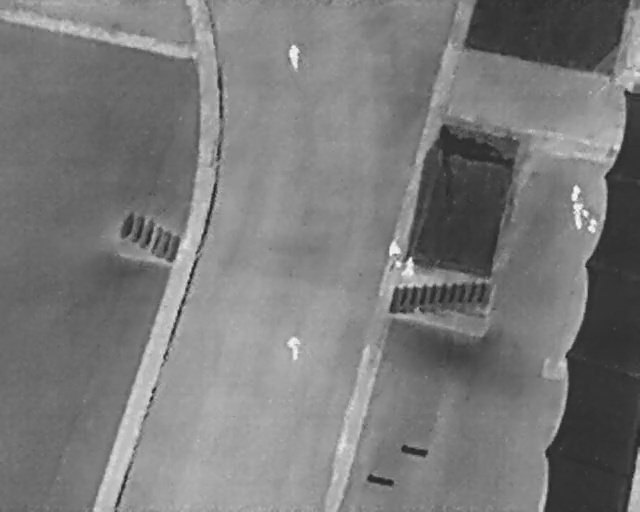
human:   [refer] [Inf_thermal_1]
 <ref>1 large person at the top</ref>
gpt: <box>[[43, 9, 47, 12, 173]]</box>

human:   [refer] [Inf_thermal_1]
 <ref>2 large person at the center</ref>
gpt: <box>[[59, 48, 64, 50, 2], [43, 66, 47, 69, 176]]</box>